Field crop: maize
Growth stage: 1
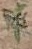
Species: atriplex